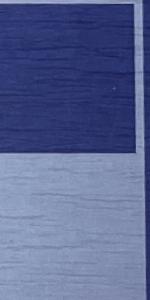
Label: Empty